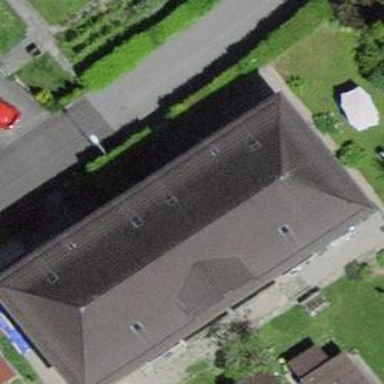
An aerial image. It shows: Terrace building with hipped roof shape.